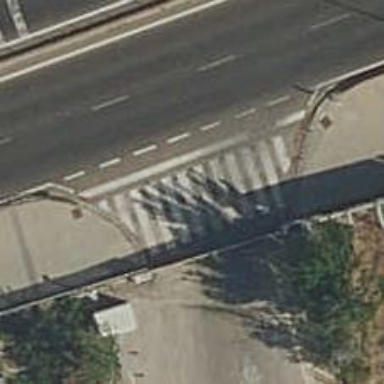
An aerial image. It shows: Uncontrolled crossing with traffic calming table.